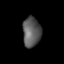
Tissue: lung
Cell type: Epithelial cells
Senescence score: 0.2124
Nuclear area (px): 532
Mean DAPI intensity: 89.31